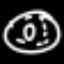
Label: donut